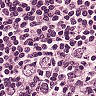
Metastatic tissue present: no